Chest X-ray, PA view. Patient: 67 years old, sex M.
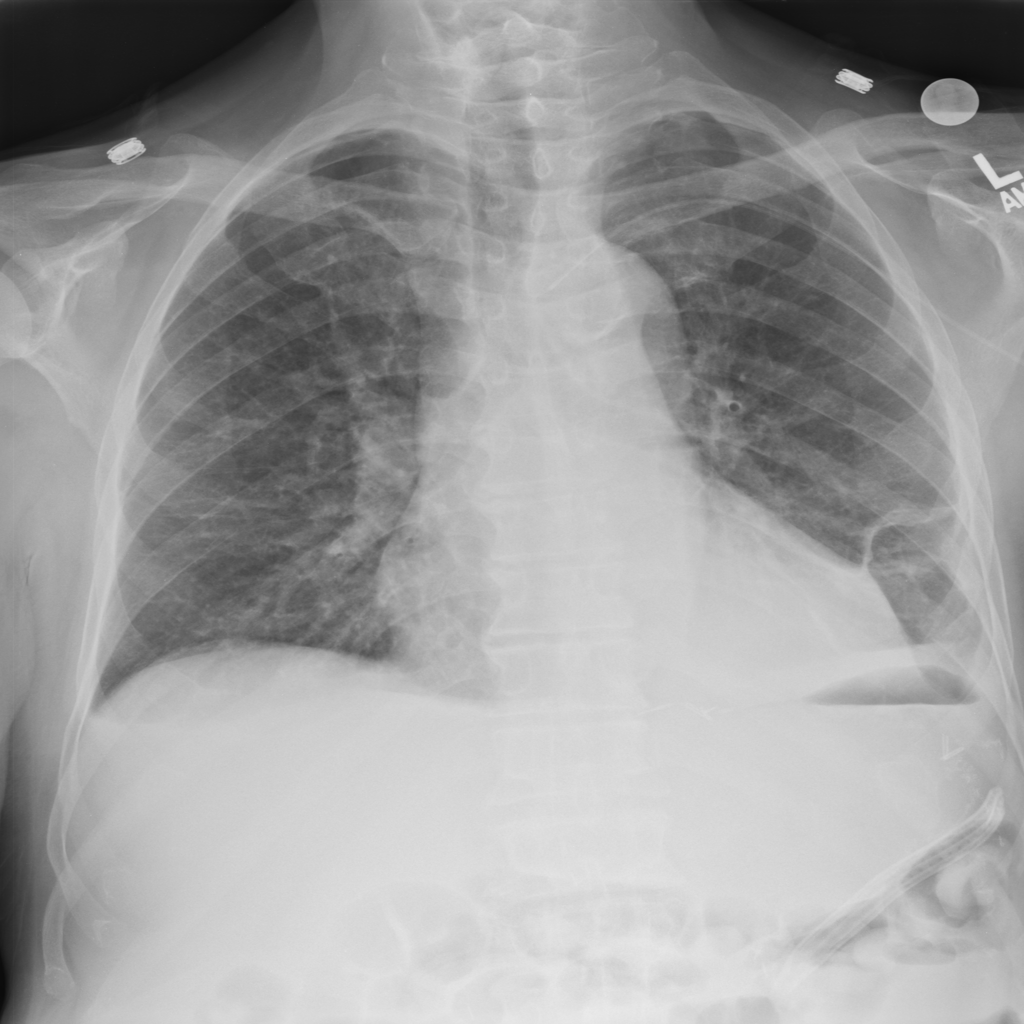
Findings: No Finding